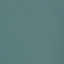
Label: SeaLake